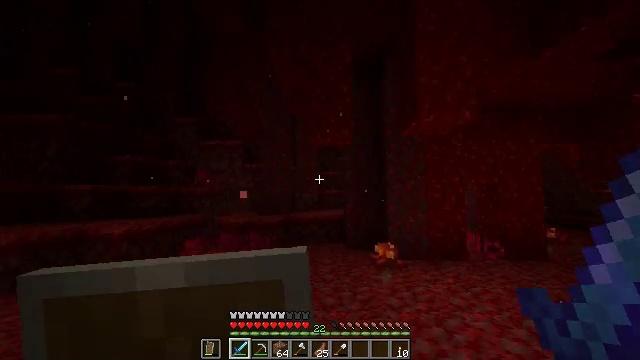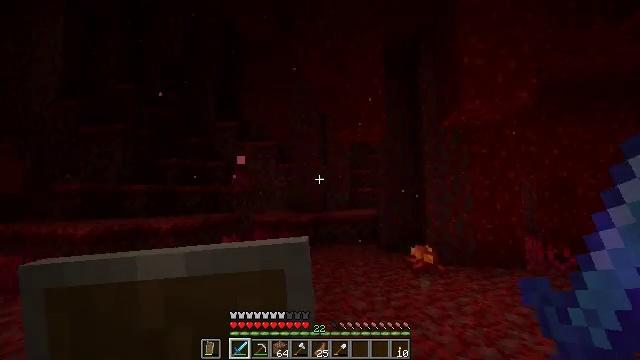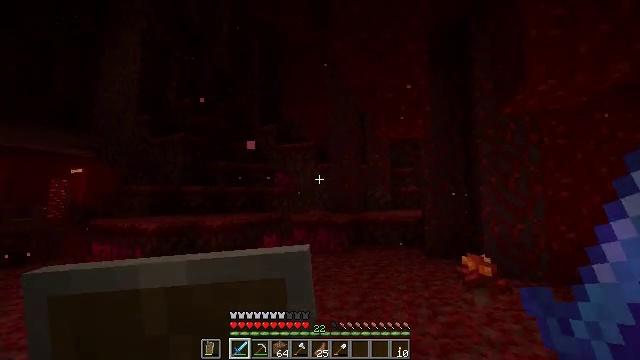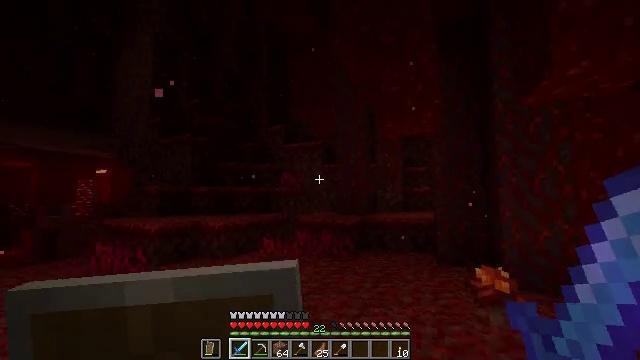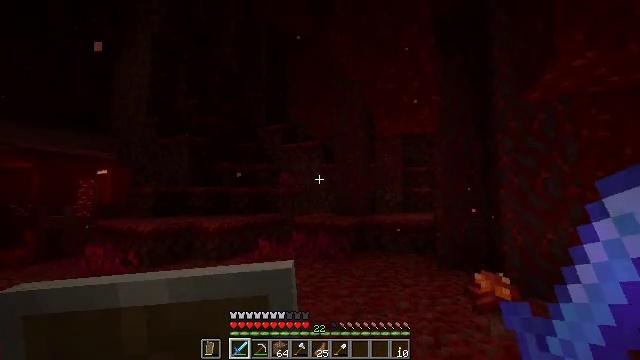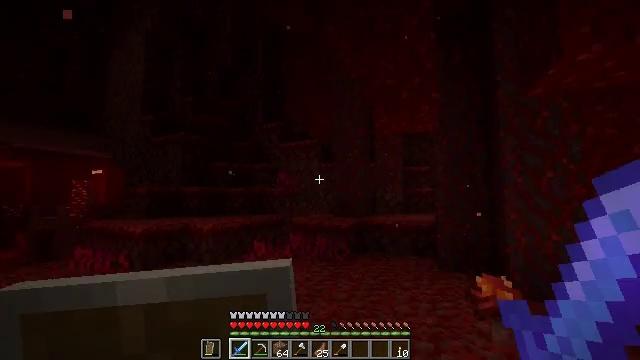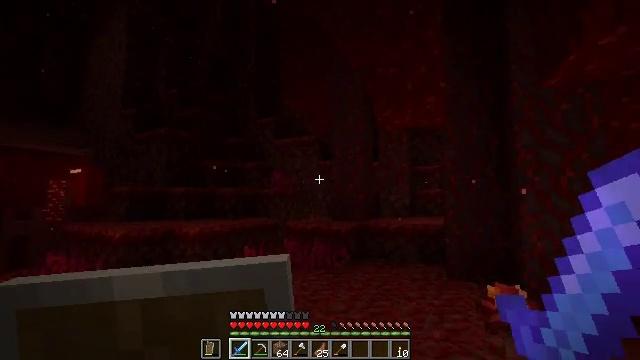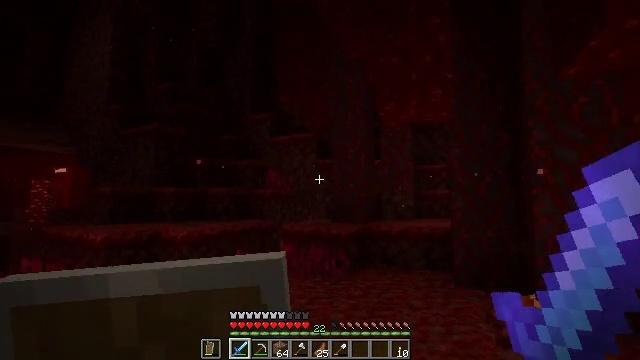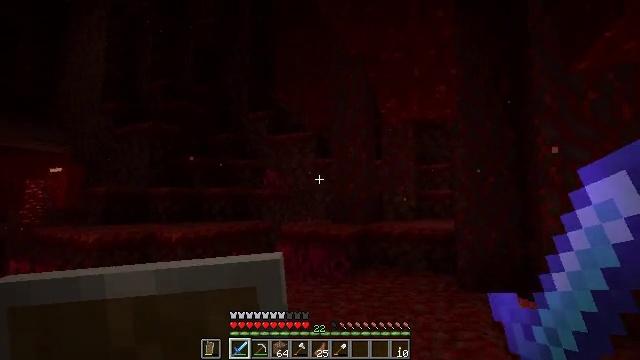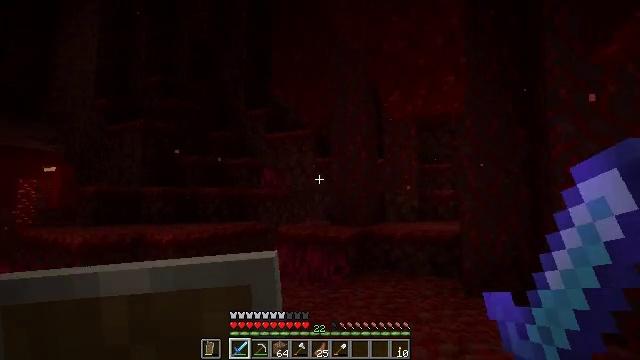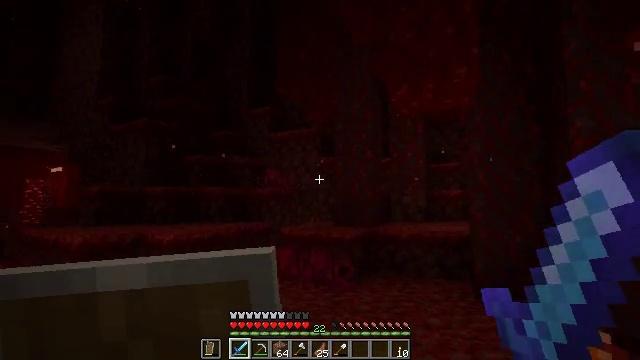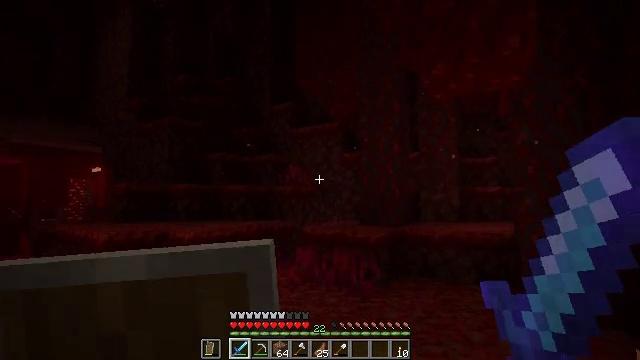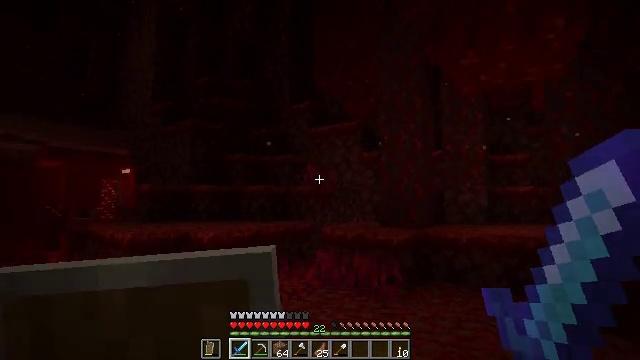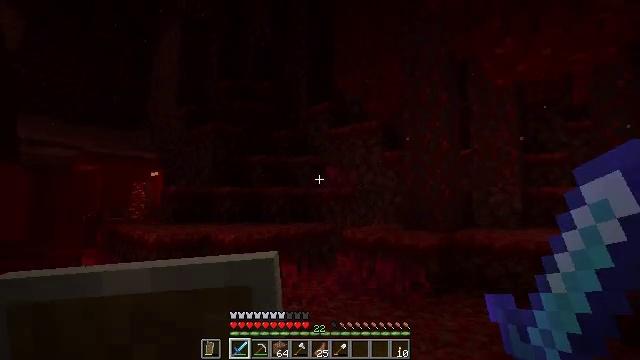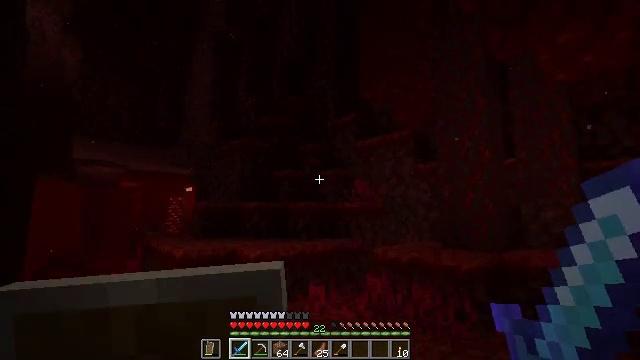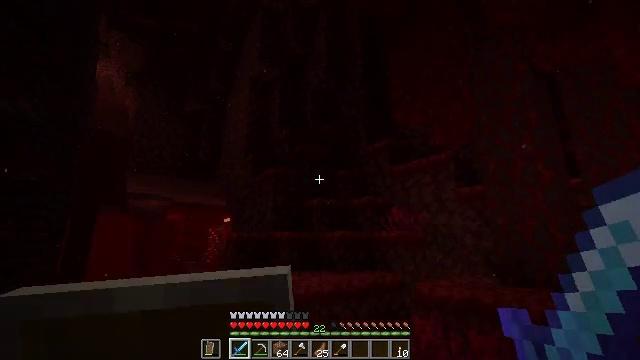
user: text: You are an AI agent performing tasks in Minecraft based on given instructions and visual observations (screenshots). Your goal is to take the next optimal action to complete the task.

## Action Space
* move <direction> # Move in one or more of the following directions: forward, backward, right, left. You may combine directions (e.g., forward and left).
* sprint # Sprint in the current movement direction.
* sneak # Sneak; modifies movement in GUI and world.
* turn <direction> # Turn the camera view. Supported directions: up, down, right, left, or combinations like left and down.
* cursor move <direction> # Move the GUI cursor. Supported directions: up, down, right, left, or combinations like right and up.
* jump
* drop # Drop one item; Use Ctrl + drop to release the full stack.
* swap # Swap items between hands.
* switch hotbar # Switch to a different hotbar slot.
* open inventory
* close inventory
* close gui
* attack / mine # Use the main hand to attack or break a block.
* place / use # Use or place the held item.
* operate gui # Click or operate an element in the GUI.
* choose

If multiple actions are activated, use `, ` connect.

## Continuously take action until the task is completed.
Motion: motion action
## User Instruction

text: Collect the nether wart block for decoration.
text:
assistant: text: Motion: move forward and move right, turn left
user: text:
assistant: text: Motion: move forward and move right, turn left
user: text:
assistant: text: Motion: move forward and move right, turn left
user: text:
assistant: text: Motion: no_op
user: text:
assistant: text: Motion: no_op
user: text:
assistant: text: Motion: no_op
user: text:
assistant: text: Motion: move forward
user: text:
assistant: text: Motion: move forward
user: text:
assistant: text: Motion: move forward
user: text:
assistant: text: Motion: move forward, turn left
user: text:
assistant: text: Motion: move forward, turn left
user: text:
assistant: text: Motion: move forward, turn left
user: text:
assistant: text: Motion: move forward, turn left
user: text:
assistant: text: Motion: move forward, turn left and up
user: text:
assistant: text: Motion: move forward, turn left and up
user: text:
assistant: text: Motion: move forward and move left, turn left and up
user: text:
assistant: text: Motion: move forward and move left, turn left and up
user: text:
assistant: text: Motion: move forward
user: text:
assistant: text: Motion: move forward
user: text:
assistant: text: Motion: move forward
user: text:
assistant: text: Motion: move forward
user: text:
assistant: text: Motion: move forward
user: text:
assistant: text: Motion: move forward
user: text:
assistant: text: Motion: move forward
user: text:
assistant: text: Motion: move forward, turn left and down
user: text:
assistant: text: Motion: move forward, turn left and down
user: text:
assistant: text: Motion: move forward, turn left and down
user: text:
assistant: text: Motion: move forward, turn left and down
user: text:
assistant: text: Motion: move forward, turn left
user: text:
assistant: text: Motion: move forward